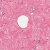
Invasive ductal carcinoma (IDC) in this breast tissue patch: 0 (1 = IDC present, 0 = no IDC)